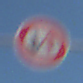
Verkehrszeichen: VorrangDesGegenverkehrs
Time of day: Midday
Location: Outdoor (Nature)
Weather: Clear
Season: Summer
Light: Natural